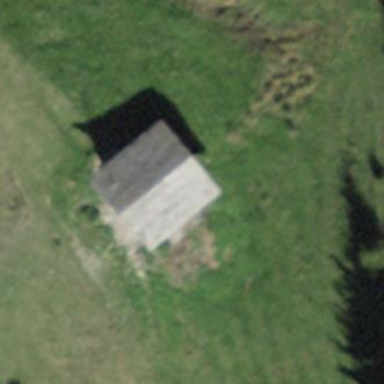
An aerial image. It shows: Barn.